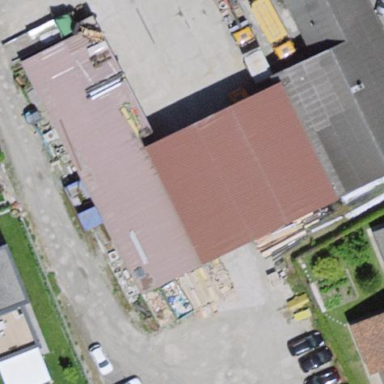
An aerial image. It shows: Warehouse.